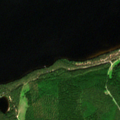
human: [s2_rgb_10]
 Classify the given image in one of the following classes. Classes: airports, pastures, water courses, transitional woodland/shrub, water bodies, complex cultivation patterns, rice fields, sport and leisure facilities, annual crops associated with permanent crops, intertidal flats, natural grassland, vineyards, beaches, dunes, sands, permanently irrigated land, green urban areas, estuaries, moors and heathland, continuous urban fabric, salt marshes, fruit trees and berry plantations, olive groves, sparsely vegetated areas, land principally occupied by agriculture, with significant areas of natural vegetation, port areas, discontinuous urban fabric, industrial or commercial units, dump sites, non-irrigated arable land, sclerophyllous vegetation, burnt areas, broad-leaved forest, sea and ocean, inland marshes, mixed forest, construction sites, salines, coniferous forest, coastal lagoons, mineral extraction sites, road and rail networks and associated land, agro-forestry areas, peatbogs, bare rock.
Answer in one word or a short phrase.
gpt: coniferous forest, mixed forest, water bodies